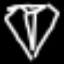
Label: diamond